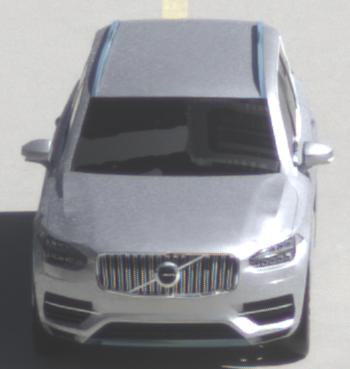
Make: Volvo
Model: XC90 B5
Detailed model: XC90 (L)
Model produced from: 2019/08
Model produced until: 2020/04
Doors: 5
Color: white
Road condition: dry road
Daytime: midday
Contrast: high contrast